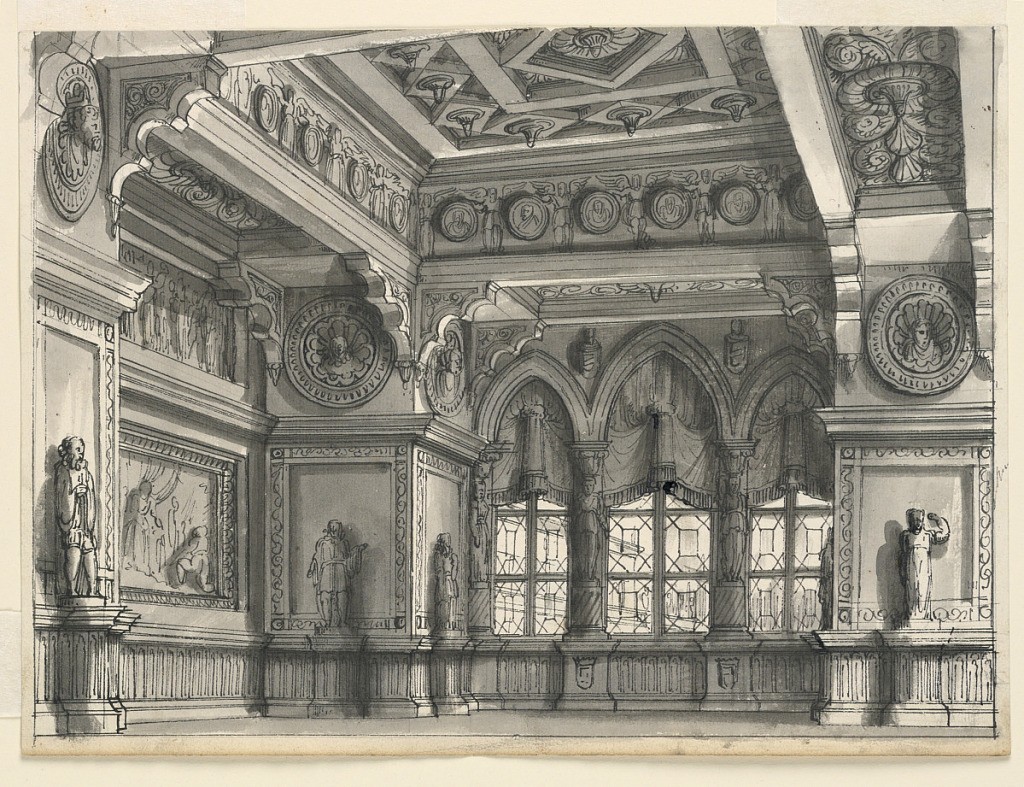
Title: Stage Design, Gothic Room
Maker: Romolo Achille Liverani, Italian, 1809 - 1872
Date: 1832
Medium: Pen and sepia ink, brush and wash on paper
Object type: Drawing
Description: Horizontal rectangle. Gothic hall richly decorated with three windows, window hangings, sculptures, paintings, and ornamented ceiling.